Aerial crown-view tile of a tropical tree (Barro Colorado Island, Panama), acquired 20250818:
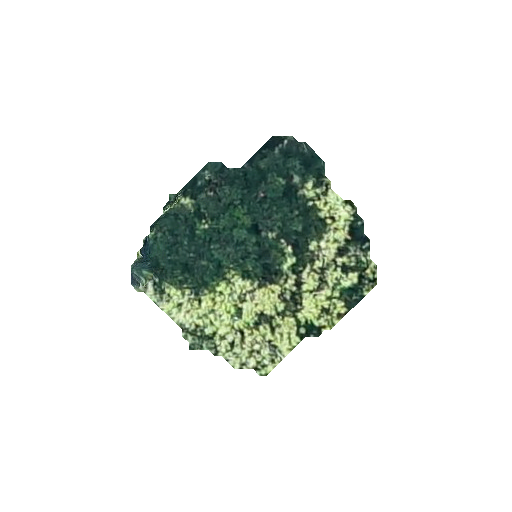
Species: Dendropanax arboreus
GBIF accepted scientific name: Dendropanax arboreus
Crown area: 53.358 m²